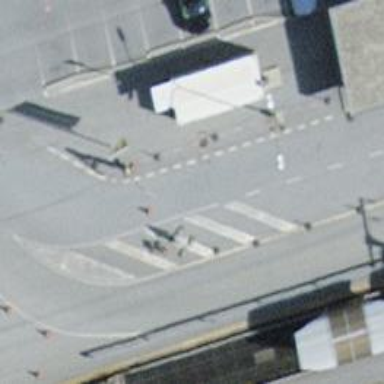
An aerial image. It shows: Bollard.